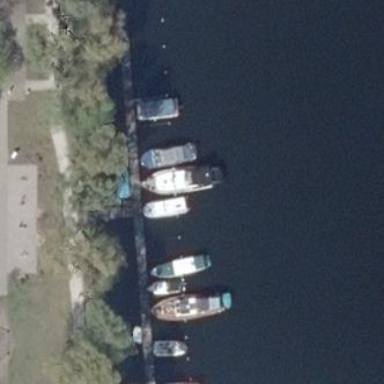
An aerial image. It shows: Marina on leisure land.